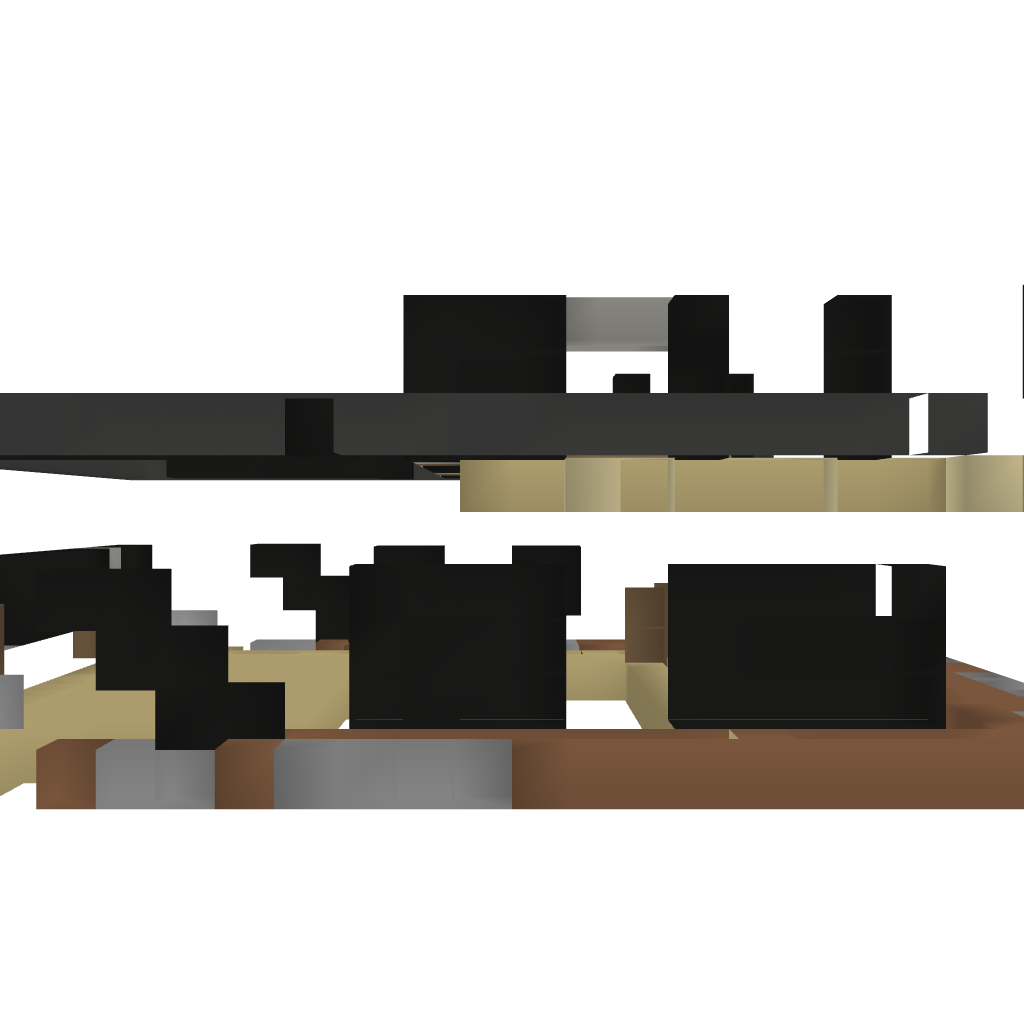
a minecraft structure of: S-Shaped House - Unfurnished